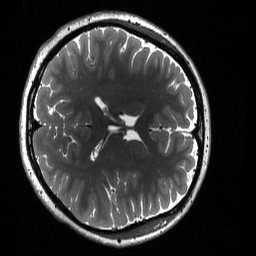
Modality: T2w
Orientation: axial
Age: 20
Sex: female